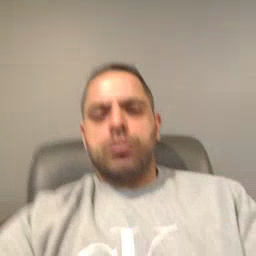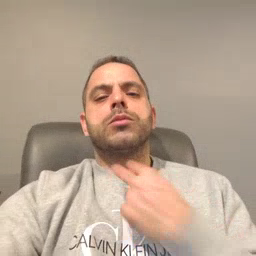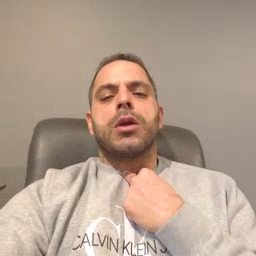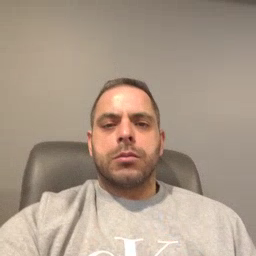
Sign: stuck